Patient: sex M, age 48
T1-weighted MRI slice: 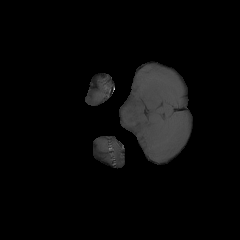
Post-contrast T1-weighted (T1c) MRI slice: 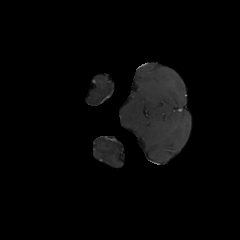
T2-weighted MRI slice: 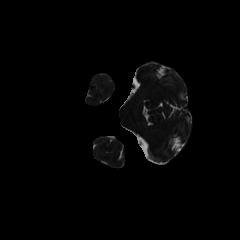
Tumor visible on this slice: no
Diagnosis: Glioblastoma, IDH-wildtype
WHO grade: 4